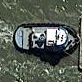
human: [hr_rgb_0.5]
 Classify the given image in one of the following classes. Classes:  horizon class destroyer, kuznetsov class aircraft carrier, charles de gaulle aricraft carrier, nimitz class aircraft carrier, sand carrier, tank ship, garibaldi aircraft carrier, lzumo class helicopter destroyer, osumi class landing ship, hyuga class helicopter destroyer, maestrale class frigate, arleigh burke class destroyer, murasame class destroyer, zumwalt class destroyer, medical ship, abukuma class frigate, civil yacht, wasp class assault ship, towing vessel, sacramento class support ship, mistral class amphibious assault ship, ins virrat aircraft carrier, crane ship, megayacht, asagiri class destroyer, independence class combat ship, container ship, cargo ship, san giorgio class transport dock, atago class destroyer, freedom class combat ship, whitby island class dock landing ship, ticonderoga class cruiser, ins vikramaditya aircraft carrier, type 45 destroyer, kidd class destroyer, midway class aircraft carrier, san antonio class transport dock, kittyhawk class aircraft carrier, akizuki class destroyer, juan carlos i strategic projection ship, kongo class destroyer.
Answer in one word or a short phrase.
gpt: Towing vessel